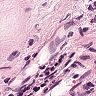
Metastatic tissue present: no